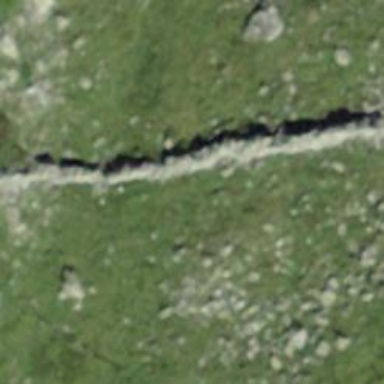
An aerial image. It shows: Dry stone wall barrier.